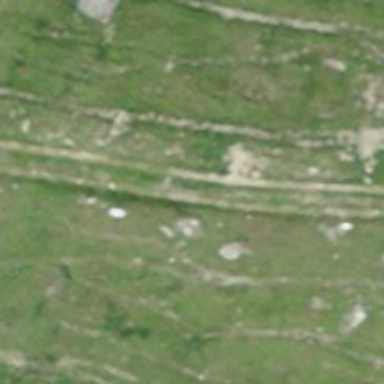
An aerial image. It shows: Track road with grade4 tracktype.